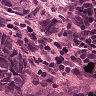
Metastatic tissue present: yes